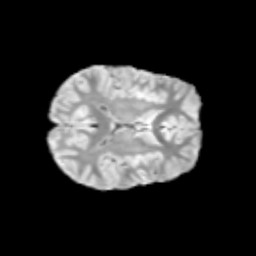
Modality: T2w
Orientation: axial
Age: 9
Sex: female
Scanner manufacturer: siemens
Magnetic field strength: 3 T
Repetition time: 3.8 s
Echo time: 0.07 s